Question: I've a Json list which I'm saving in angular js score var
'''
$scope.jobTemplate = [{ type: "AddInstructions", visible: false, buttonText: "Add Instructions", editableInstructionsList: [{ Number: totalEditableInstruction, Text: "Instruction 1"}] },
{ type: "AddSingleQuestionsList", visible: false, buttonText: "Add Ques. (single Ans.)", singleQuestionsList: [{ Number: totalSingleQuestionList, Question: "What is your gender ?", Options: "Male1;Female2"}] },
{ type: "AddMultipleQuestionsList", visible: false, buttonText: "Add Ques. (Multiple Ans.)", multipleQuestionsList: [{ Number: totalMultipleQuestionList, Question: "What is your multiple gender ?", Options: "Malem1;Femalem2"}] },
{ type: "AddTextBoxQuestionsList", visible: false, buttonText: "Add Ques. (TextBox Ans.)", textBoxQuestionsList: [{ Number: totalTextBoxQuestionList, Question: "Who won 2014 FIFA World cup ?", Options: "text"}] },
{ type: "AddListBoxQuestionsList", visible: false, buttonText: "Add Ques. (ListBox Ans.)", listBoxQuestionsList: [{ Number: totalListBoxQuestionList, Question: "What is your multiple gender ?", Options: "Malem1;Femalem2"}] }
];
'''
I'm pushing the data on click of button as follows
'''
// single questions..
$scope.InsertSingleQuestionRow = function () {
totalSingleQuestionList = totalSingleQuestionList + 1;
var singleQuestionsList = { Number: totalSingleQuestionList, Question: $('#SingleQuestionTextBoxQuestionData').val(), Options: $('#SingleQuestionTextBoxAnswerData').val() };
$scope.jobTemplate[1].singleQuestionsList.push(singleQuestionsList);
refreshSingleQuestionsList();
}
'''
though in the UI the newly added item is showing properly but when I'm trying to send the current scope variably data through http post to server, it is not having the latest data.
'''
$scope.ClientCreateTemplateFunction = function () {
var clientCreateTemplateData = $scope.jobTemplate;
var url = ServerContextPah + '/Client/CreateTemplate';
if (true) {
//startBlockUI('wait..', 3);
$http({
url: url,
method: "POST",
data: clientCreateTemplateData,
headers: { 'Content-Type': 'application/json' }
}).success(function (data, status, headers, config) {
//$scope.persons = data; // assign $scope.persons here as promise is resolved here
//stopBlockUI();
}).error(function (data, status, headers, config) {
});
}
else {
$scope.showErrors = true;
showToastMessage("Error", "Some Fields are Invalid !!!");
}
}
'''
I tried making global variable too. I've not idea why scope variable is working fine with UI and not working while sending the same data to server through http post.
help me.
I've attached one snapshot where in UI it is showing two list while when I console.log the same scope variable it is showing only one list.

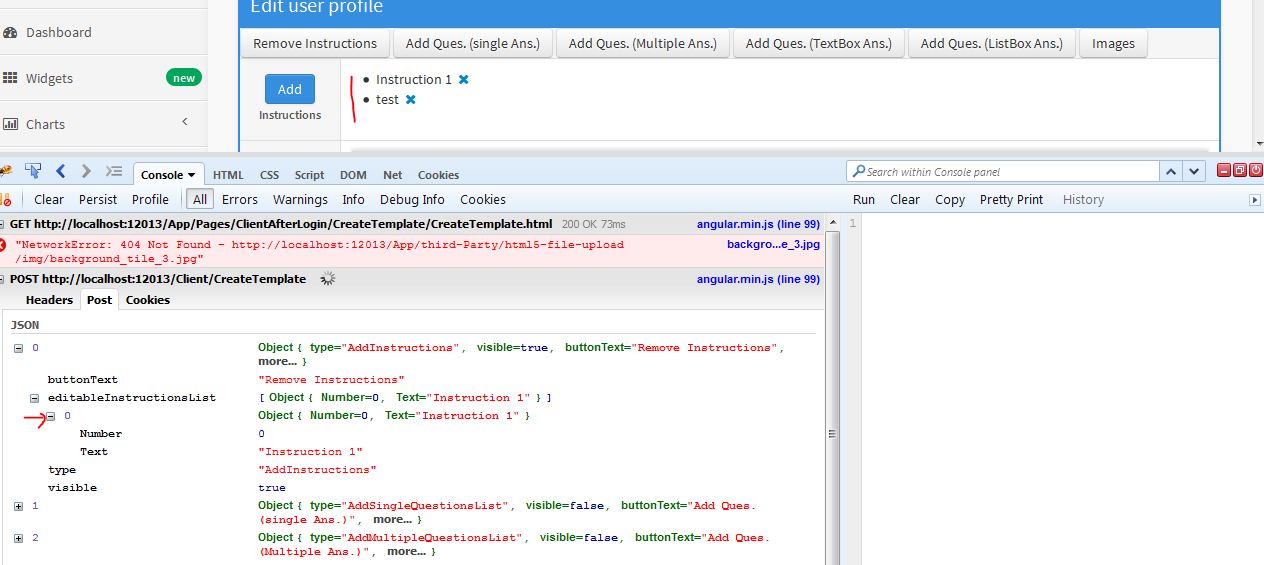
Answer: '''
$scope.ClientCreateTemplateFunction = function() {
var clientCreateTemplateData = $scope.jobTemplate;
var url = ServerContextPah + '/Client/CreateTemplate';
if (true) {
//startBlockUI('wait..', 3);
$http.post(url, $scope.jobTemplate).then(onSuccess, onError);
function onSuccess(data, status, headers, config) {
//$scope.persons = data; // assign $scope.persons here as promise is resolved here
//stopBlockUI();
};
function onError(data, status, headers, config) {};
} else {
$scope.showErrors = true;
showToastMessage("Error", "Some Fields are Invalid !!!");
}
}
'''